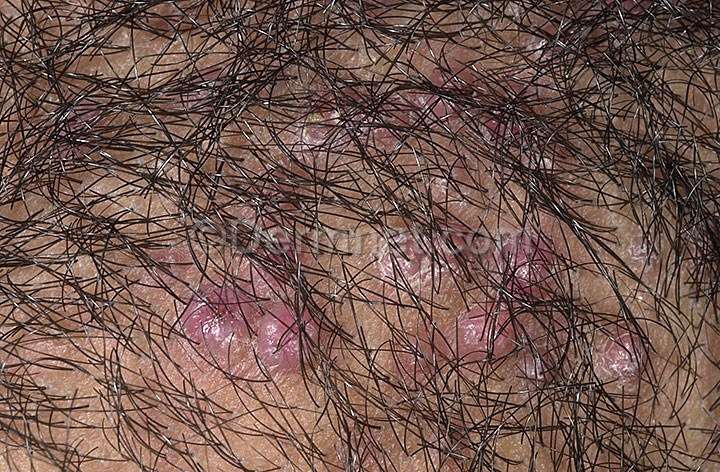
Disease: Hair Loss Photos Alopecia and other Hair Diseases